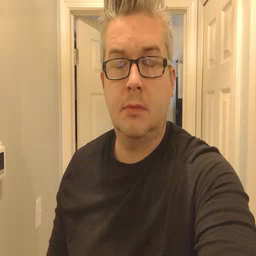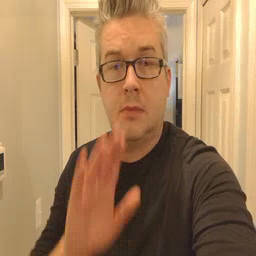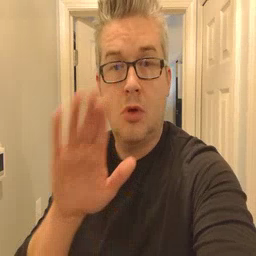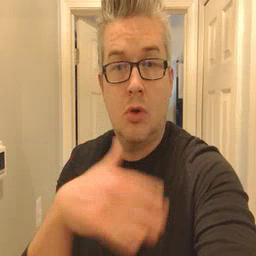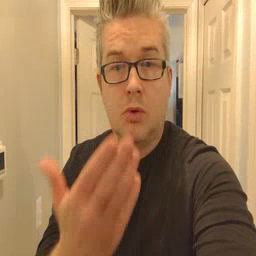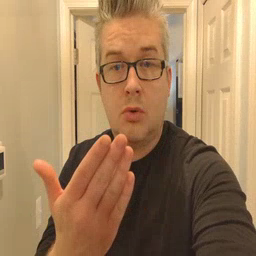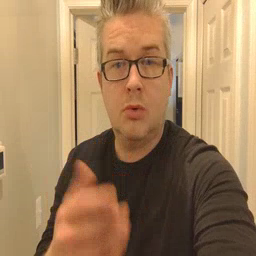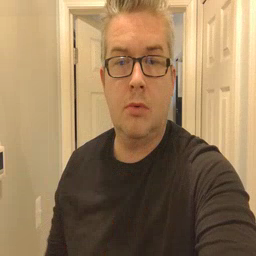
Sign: all